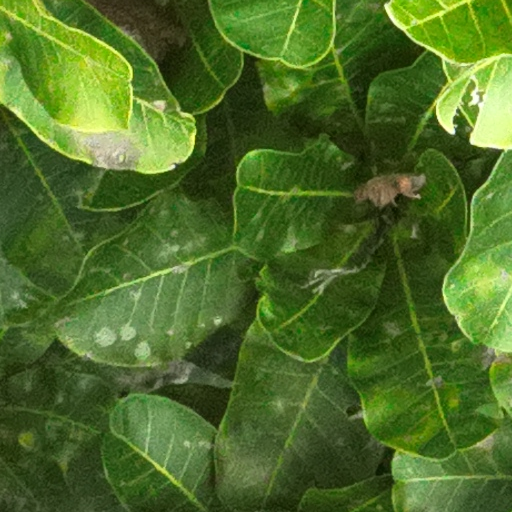
Species: Anacardium excelsum
GBIF accepted scientific name: Anacardium excelsum
Crown area (m\u00b2): 145.786